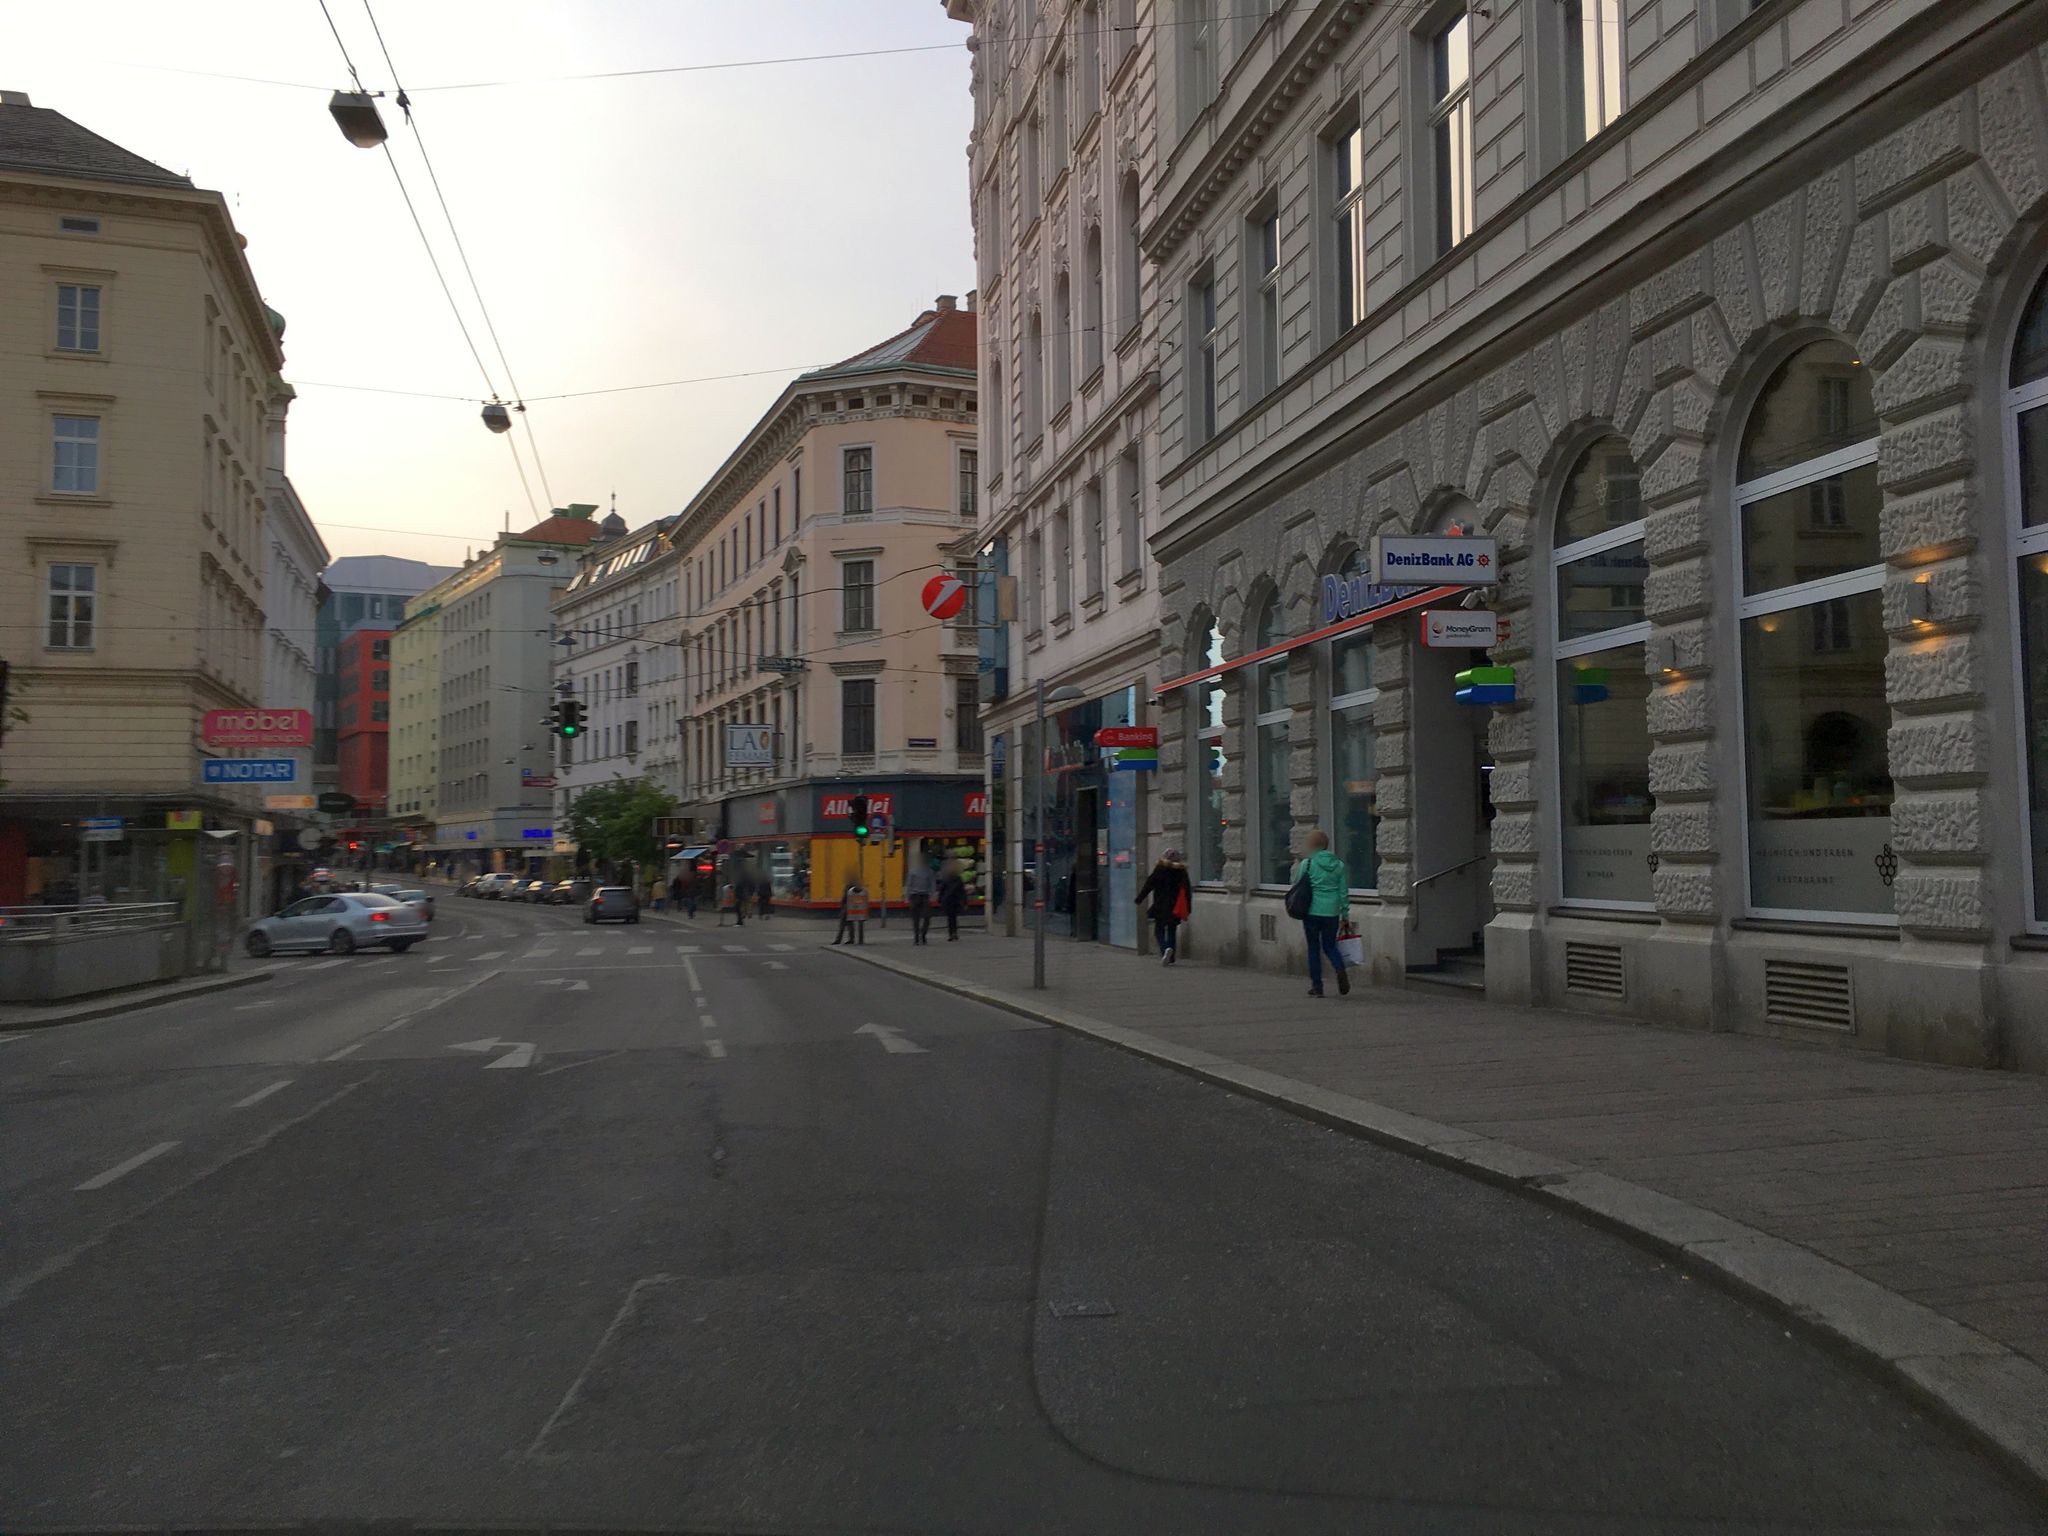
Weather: cloudy
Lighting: day
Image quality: good
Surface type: driving surface
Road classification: secondary
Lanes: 3
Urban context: urban centre
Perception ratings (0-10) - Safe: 5.25, Lively: 8.31, Beautiful: 5.55, Boring: 3.02, Depressing: 5.1, Wealthy: 6.63